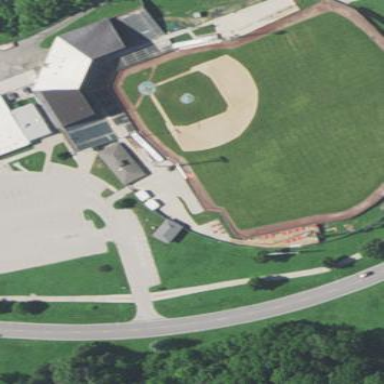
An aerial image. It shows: Baseball pitch for leisure land activities.